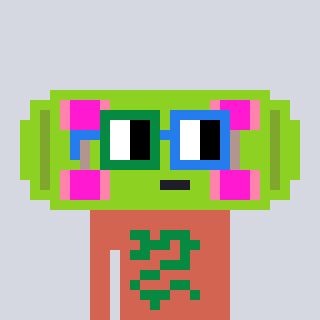
a pixel art character with square green and blue glasses, a skateboard-shaped head and a peachy-colored body on a cool background